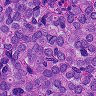
Metastatic tissue present: yes